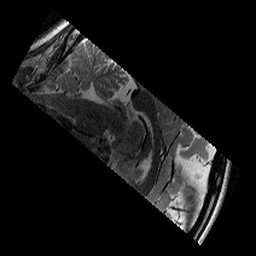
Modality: T2w
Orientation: sagittal
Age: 10
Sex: male
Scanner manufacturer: siemens
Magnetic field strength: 3 T
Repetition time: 9.23 s
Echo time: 0.067 s